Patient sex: M
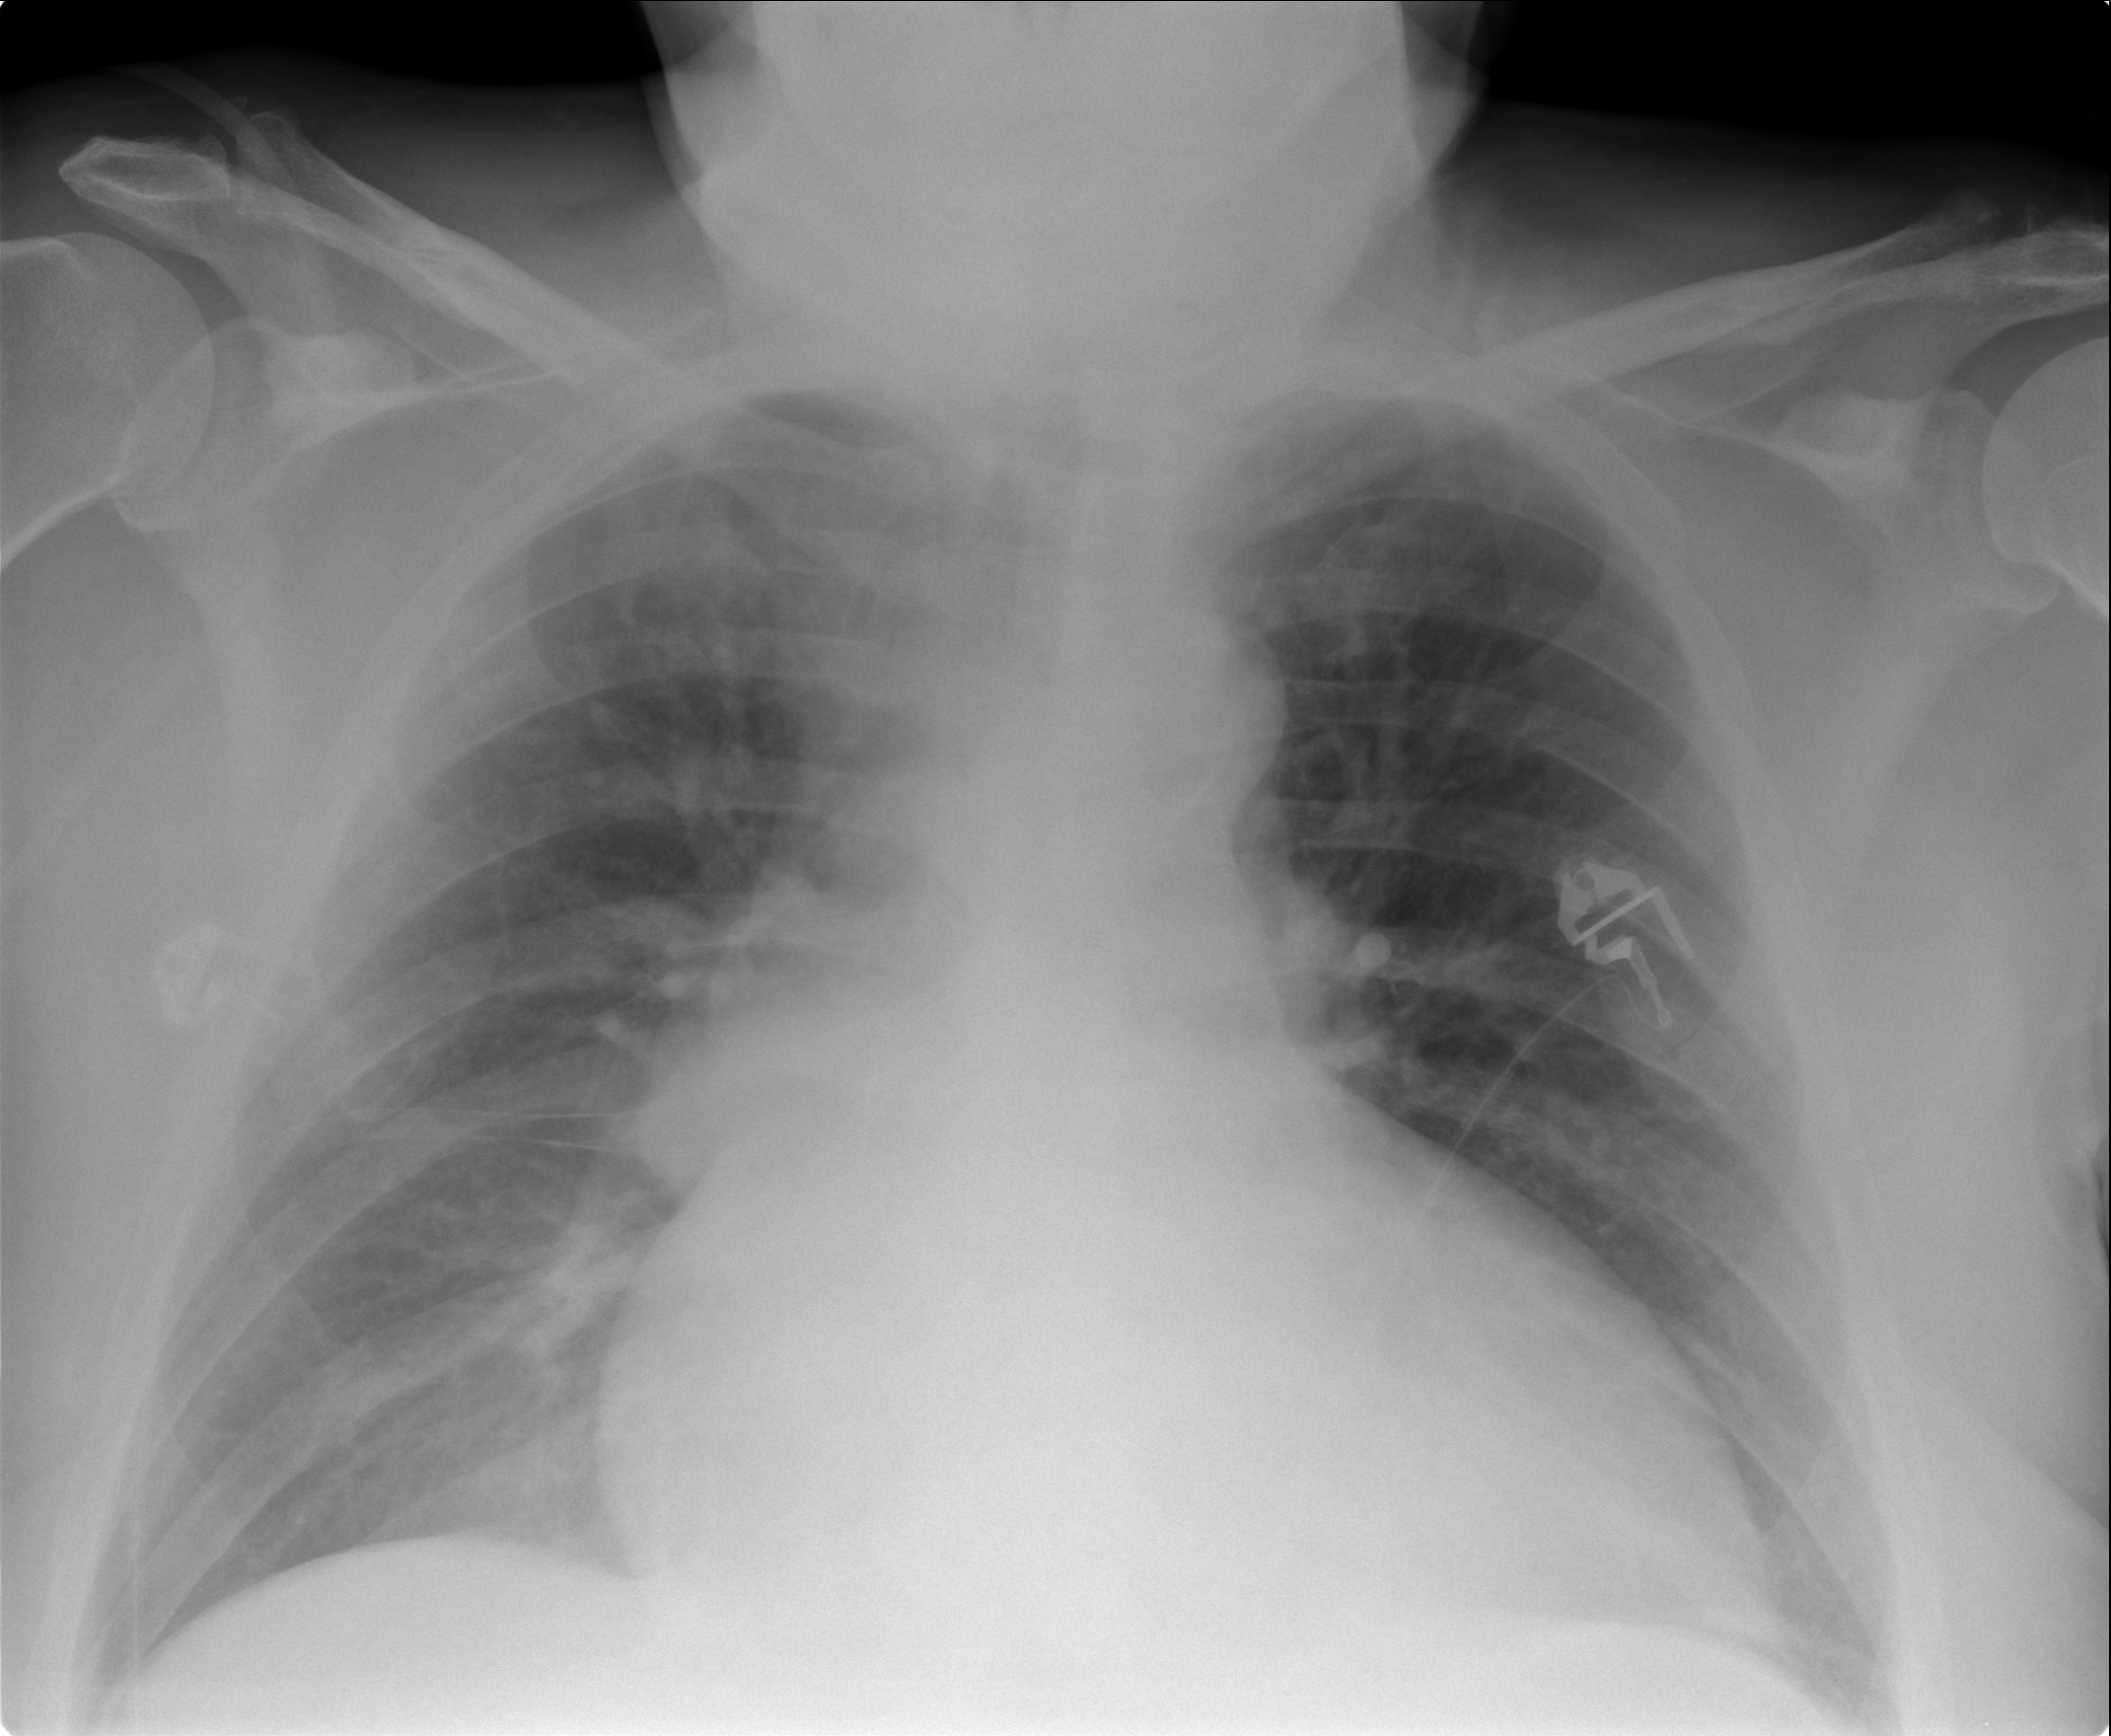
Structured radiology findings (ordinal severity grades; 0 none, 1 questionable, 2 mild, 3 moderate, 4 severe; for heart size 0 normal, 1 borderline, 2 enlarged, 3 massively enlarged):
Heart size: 2
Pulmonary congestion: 0
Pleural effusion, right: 0
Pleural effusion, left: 0
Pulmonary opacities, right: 0
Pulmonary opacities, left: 0
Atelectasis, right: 2
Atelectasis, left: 2